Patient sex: M
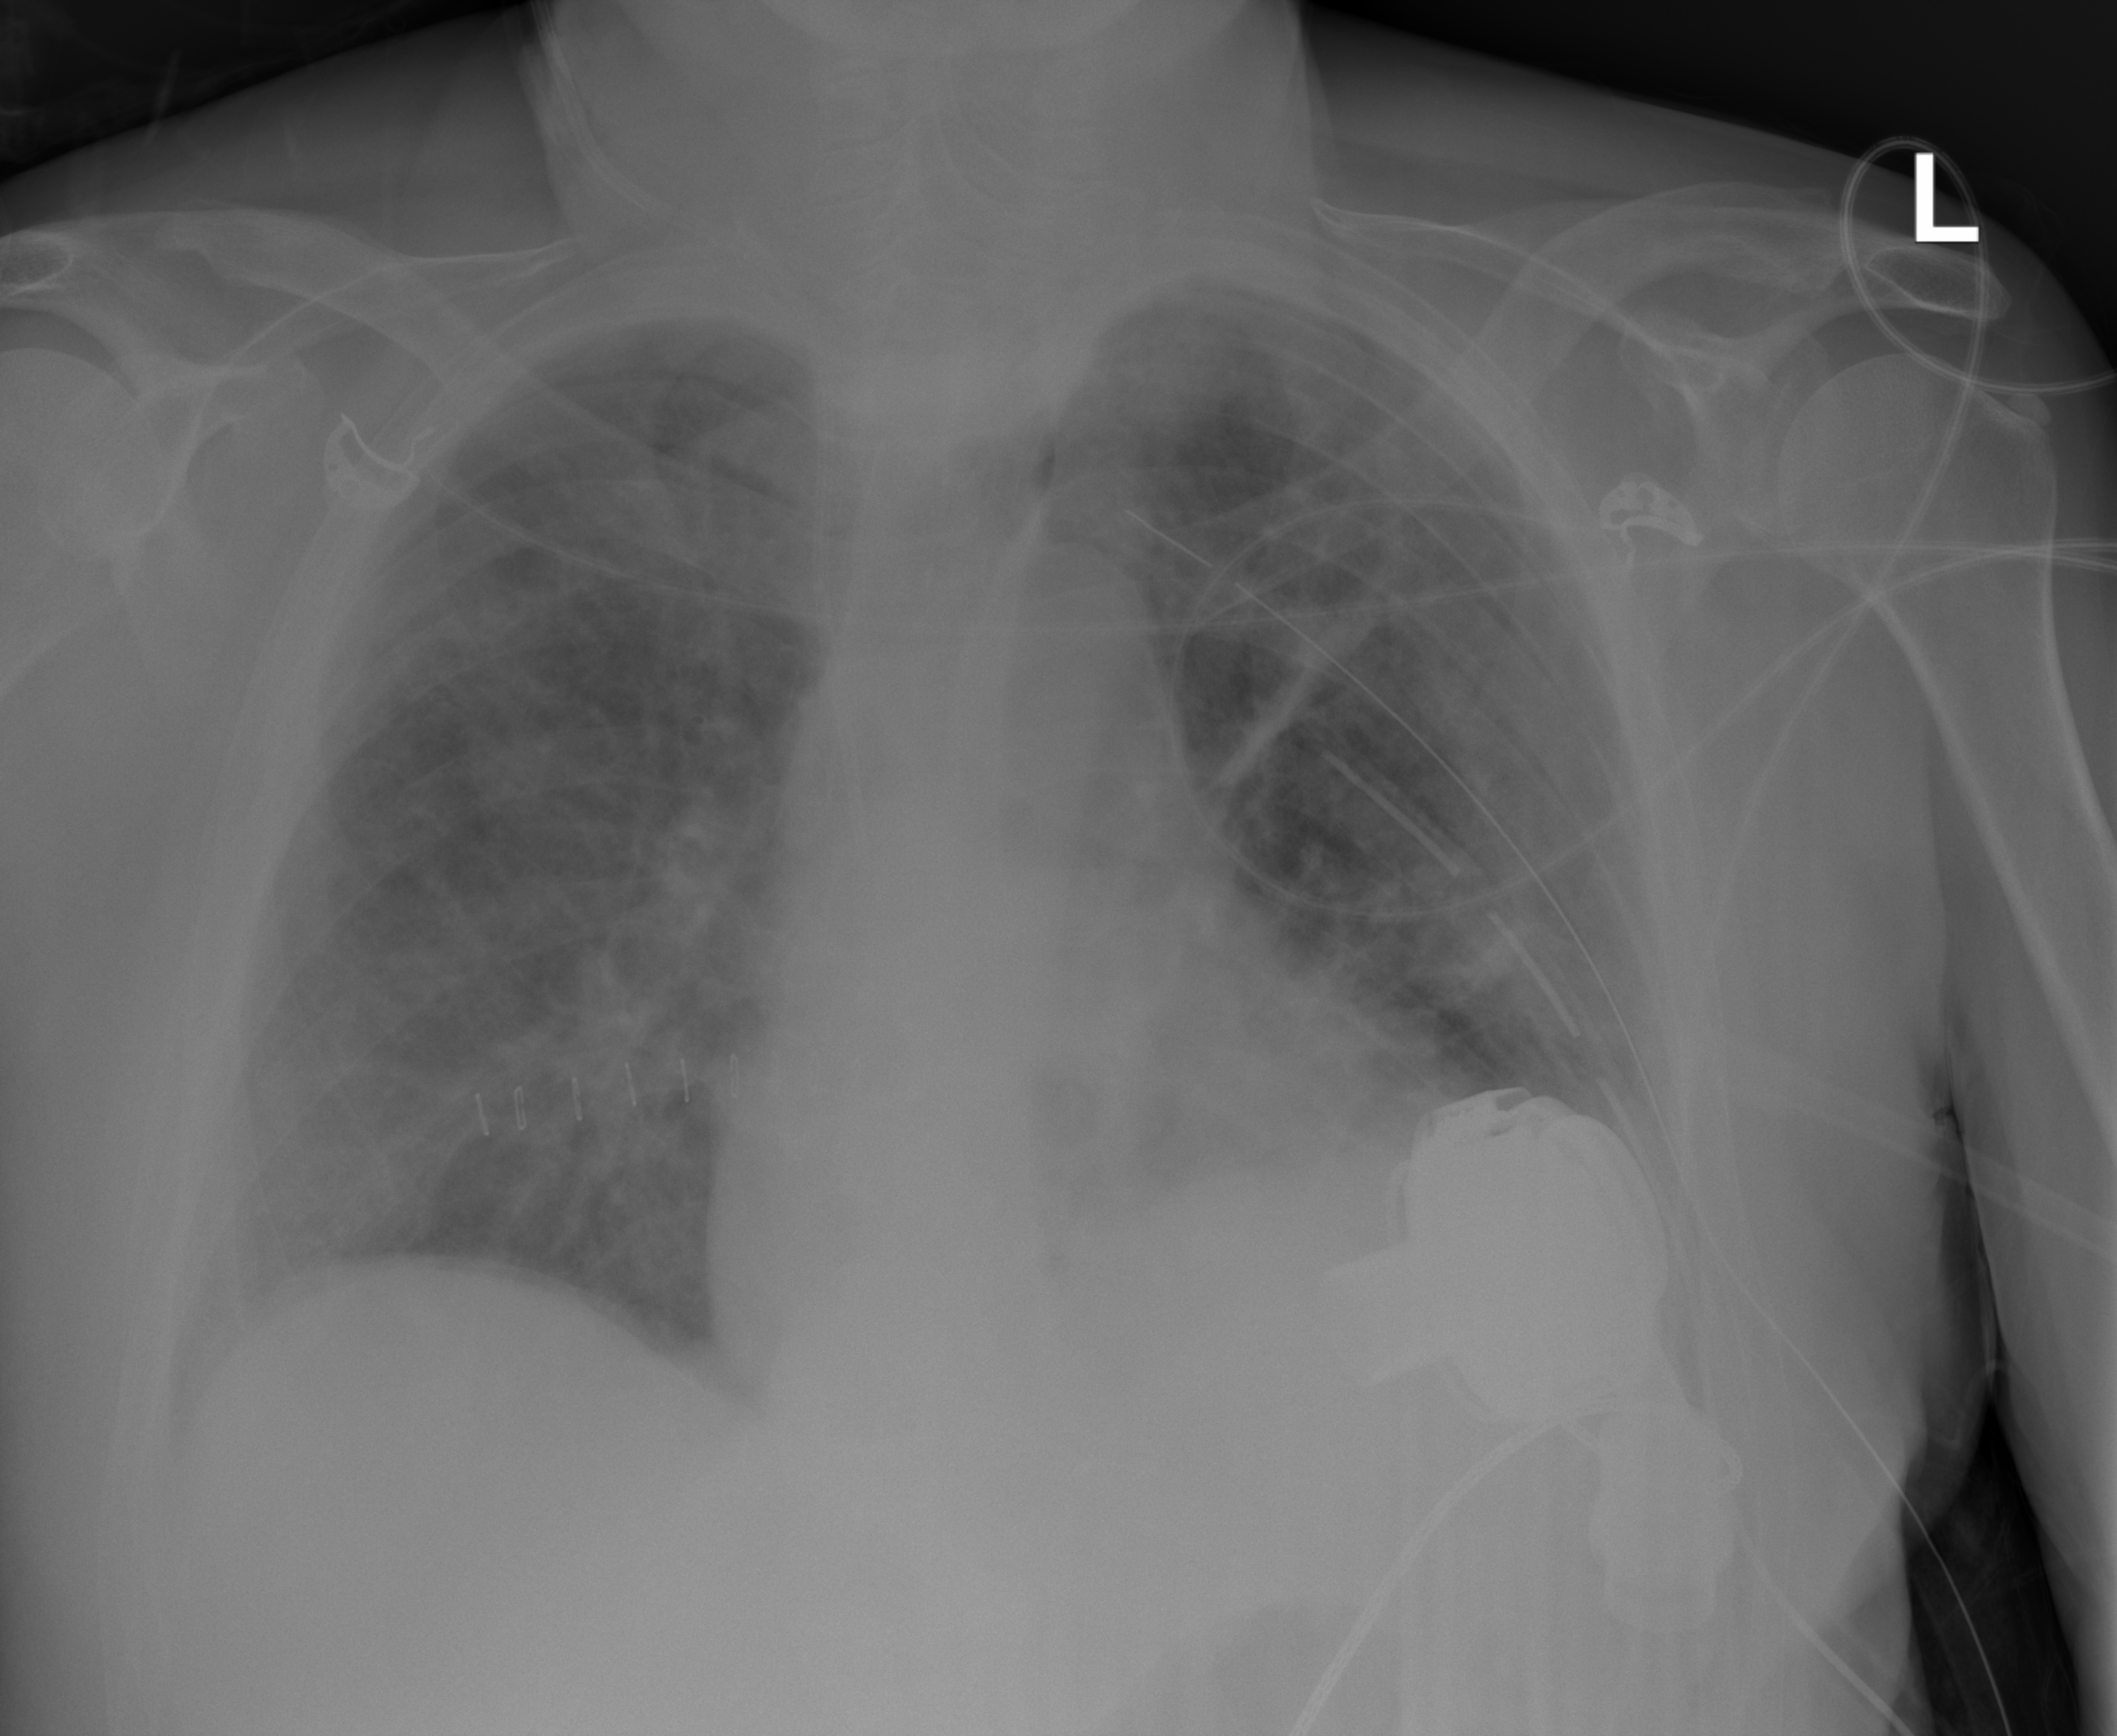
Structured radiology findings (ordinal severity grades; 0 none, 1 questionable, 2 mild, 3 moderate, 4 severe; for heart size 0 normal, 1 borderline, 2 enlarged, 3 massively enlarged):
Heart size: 2
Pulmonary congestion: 2
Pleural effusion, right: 0
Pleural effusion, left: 0
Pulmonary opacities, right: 2
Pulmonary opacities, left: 2
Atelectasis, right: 0
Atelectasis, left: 0